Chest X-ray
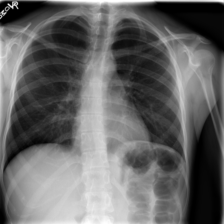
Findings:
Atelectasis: negative
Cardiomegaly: negative
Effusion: negative
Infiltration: negative
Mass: negative
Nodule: negative
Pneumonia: negative
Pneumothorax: negative
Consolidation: negative
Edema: negative
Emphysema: negative
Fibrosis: negative
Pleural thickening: negative
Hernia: negative